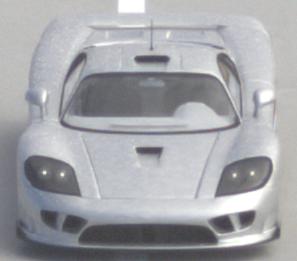
Make: Saleen
Model: S7
Detailed model: -
Model produced from: 2000
Model produced until: 2008
Doors: 2
Color: white
Road condition: dry road
Daytime: midday
Contrast: medium contrast